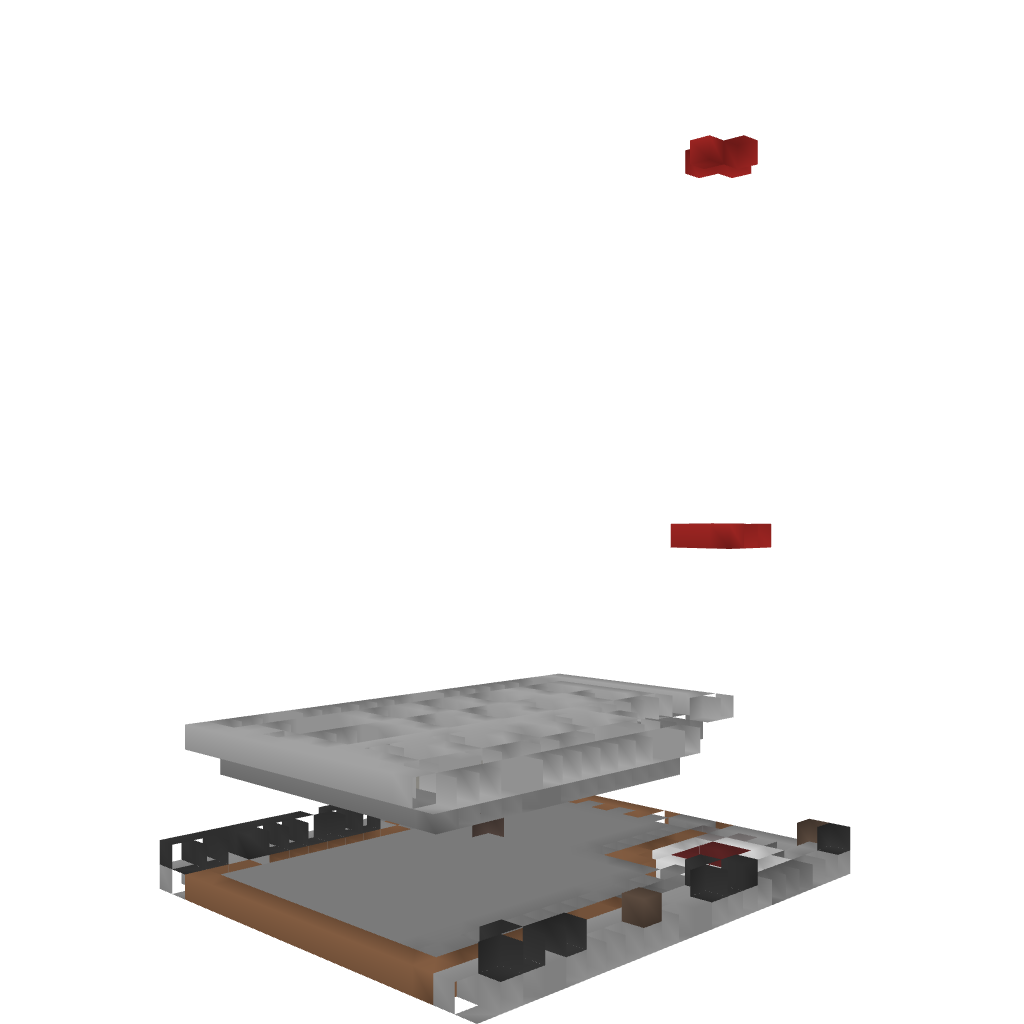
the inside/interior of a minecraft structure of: Medium Factory